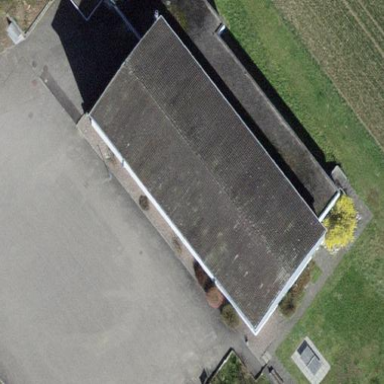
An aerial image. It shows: School building.